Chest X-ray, PA view. Patient: 74 years old, sex M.
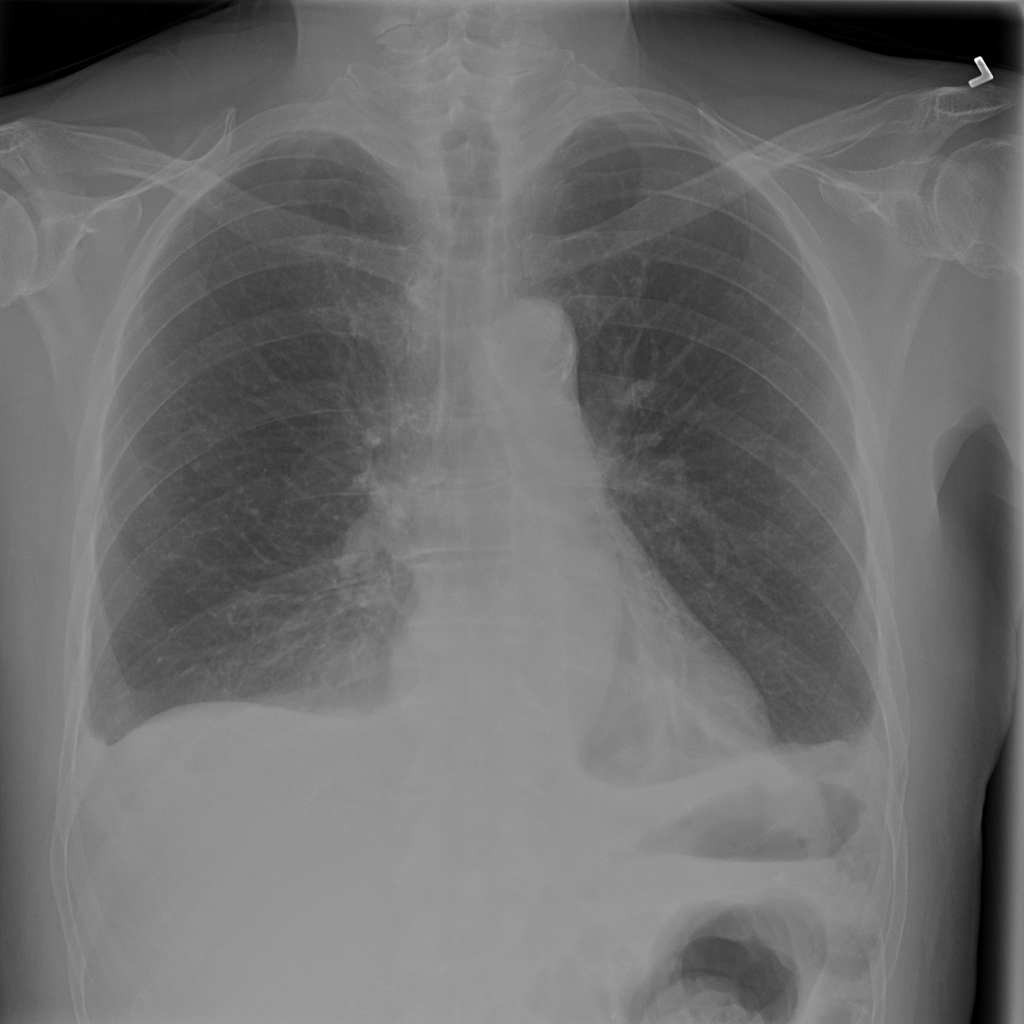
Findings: Effusion